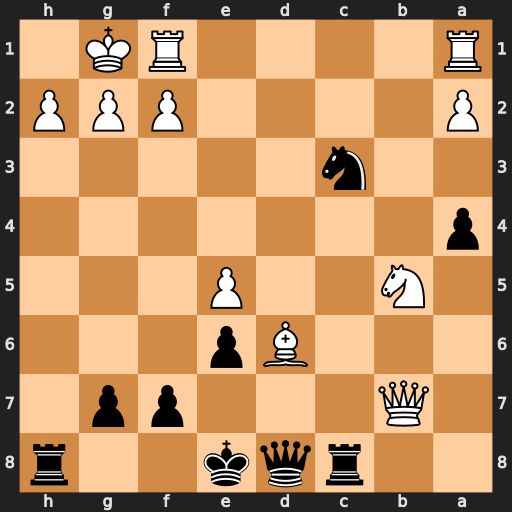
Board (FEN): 2rqk2r/1Q3pp1/3Bp3/1N2P3/p7/2n5/P4PPP/R4RK1
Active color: b
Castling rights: k
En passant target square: -
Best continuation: Ne2+ Kh1 Rxh2+ Kxh2 Qh4#